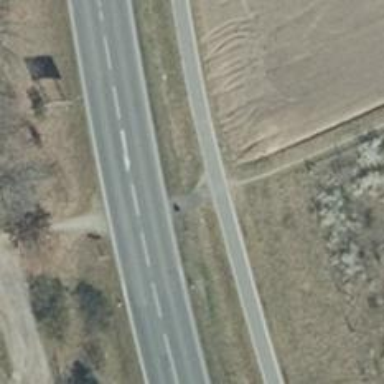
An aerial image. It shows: Asphalt road classified as primary highway.